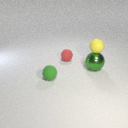
small green rubber sphere in front of small red rubber sphere